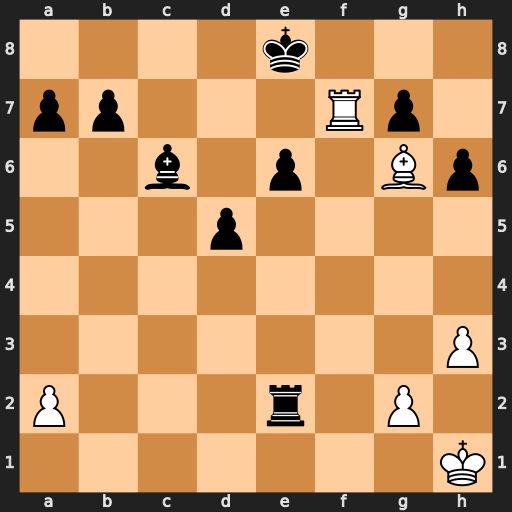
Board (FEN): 4k3/pp3Rp1/2b1p1Bp/3p4/8/7P/P3r1P1/7K
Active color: w
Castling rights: -
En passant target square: -
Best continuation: Rf2+ Ke7 Rxe2